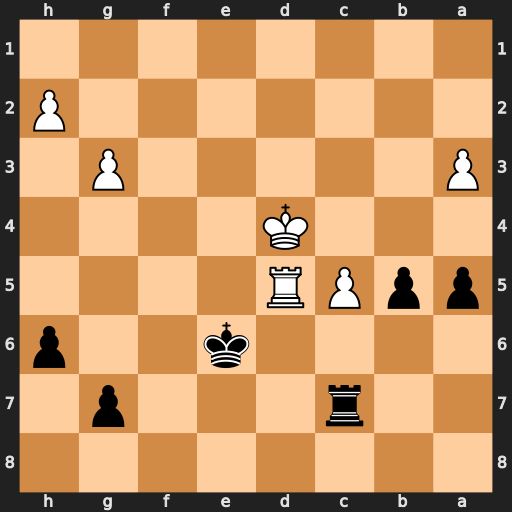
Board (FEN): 8/2r3p1/4k2p/ppPR4/3K4/P5P1/7P/8
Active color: b
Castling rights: -
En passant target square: -
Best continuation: Rd7 Rxd7 Kxd7 Kd5 Kc7